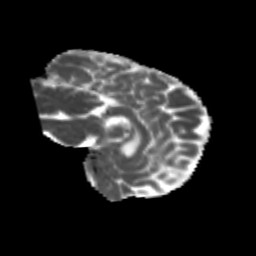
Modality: MD
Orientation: sagittal
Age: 39
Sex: male
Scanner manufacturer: siemens
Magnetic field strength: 3 T
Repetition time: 1.8 s
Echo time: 0.07 s